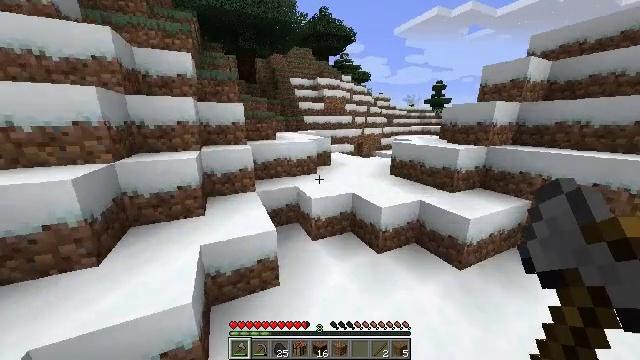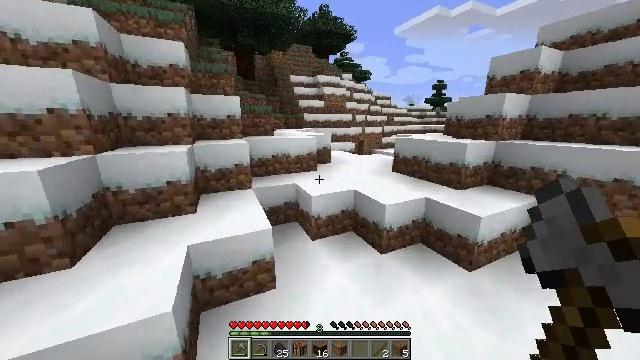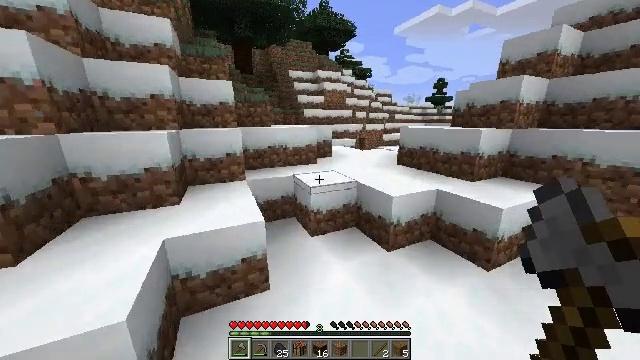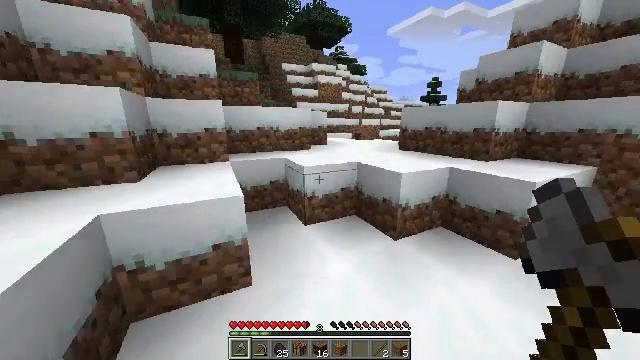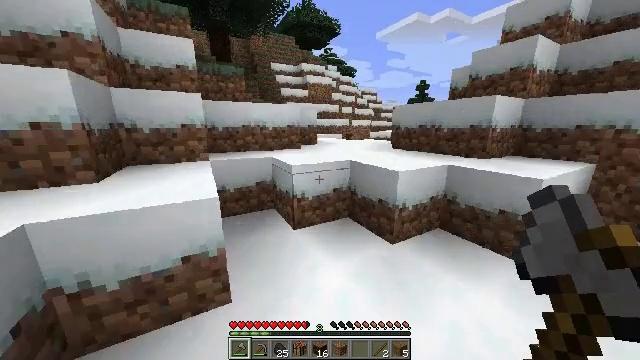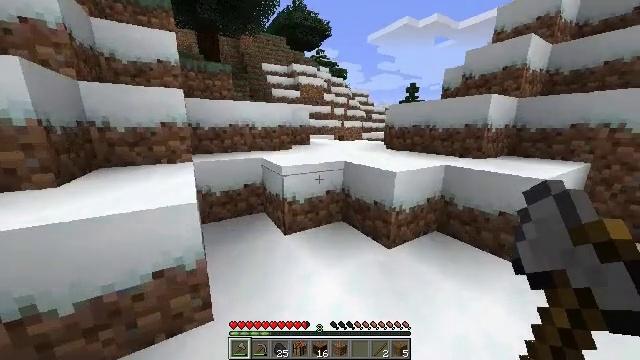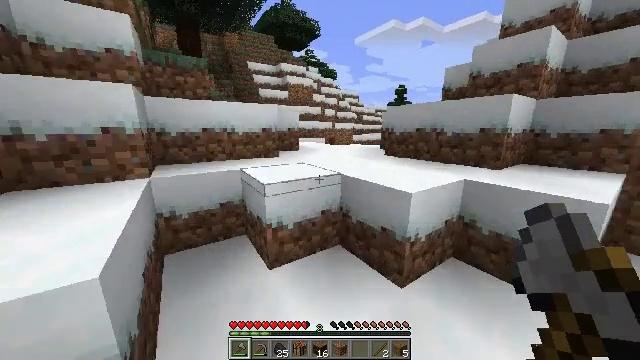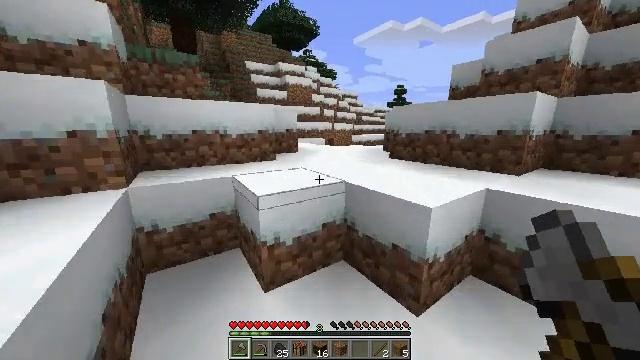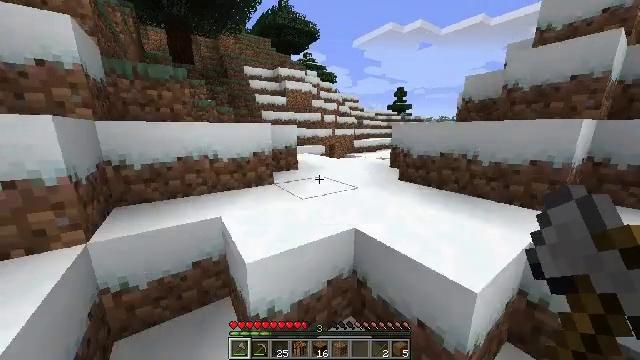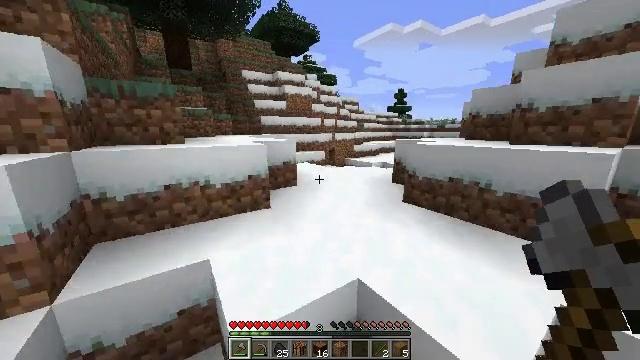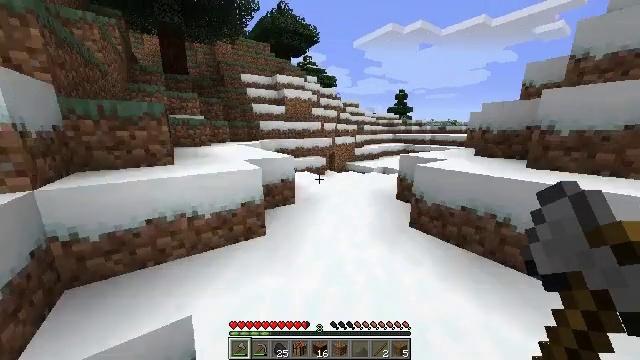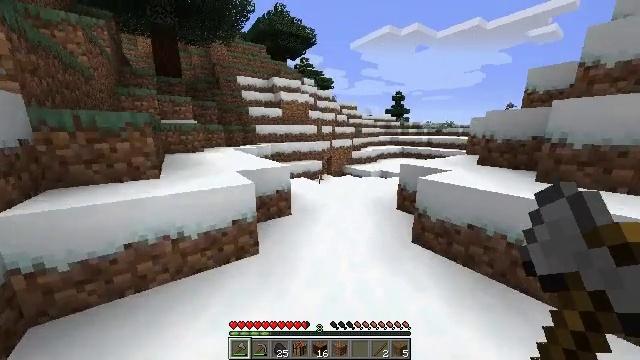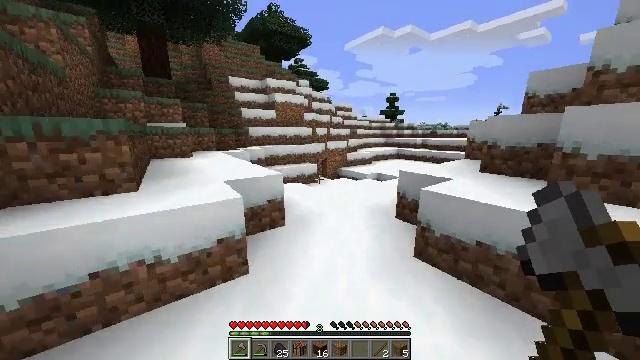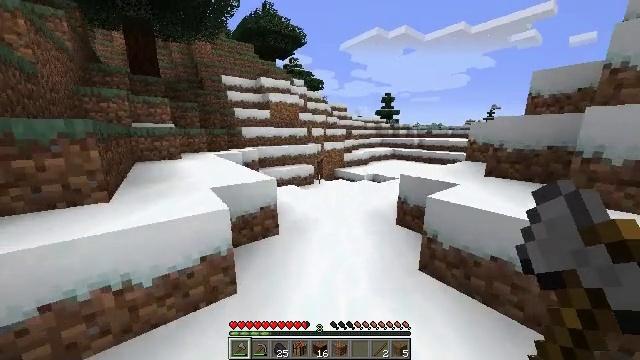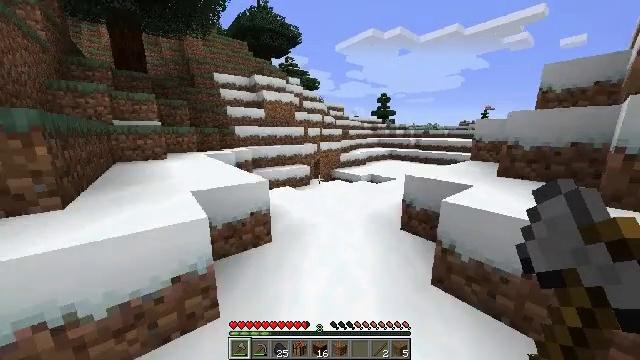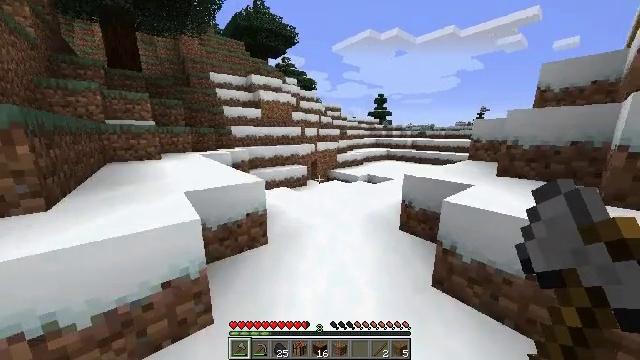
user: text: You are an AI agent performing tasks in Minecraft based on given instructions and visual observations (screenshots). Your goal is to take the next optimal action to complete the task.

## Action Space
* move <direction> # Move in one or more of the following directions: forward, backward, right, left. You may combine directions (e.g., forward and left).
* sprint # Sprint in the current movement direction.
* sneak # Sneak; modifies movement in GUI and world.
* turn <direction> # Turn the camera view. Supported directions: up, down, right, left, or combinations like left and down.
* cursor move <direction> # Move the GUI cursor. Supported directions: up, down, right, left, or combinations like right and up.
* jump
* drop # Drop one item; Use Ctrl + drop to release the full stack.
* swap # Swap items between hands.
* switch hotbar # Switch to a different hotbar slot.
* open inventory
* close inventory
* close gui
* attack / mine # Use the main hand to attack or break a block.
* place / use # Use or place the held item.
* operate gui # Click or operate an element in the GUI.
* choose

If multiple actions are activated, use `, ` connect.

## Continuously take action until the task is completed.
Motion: motion action
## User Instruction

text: Break the red bed to move it.
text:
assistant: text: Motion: move forward, sprint, jump
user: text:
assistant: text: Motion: move forward, sprint, jump
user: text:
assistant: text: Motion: move forward, sprint, turn right, jump
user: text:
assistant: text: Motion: move forward, sprint, turn right
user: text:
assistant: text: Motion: move forward, sprint, turn right
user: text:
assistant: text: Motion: move forward, sprint, turn right
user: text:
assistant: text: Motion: move forward, sprint
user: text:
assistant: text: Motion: move forward, sprint, jump
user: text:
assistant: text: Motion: move forward, sprint, jump
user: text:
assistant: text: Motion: move forward, sprint, jump
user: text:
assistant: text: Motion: move forward, sprint, jump
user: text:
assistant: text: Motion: move forward, sprint, turn right, jump
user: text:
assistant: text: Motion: move forward, sprint, turn right, jump
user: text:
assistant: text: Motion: move forward, sprint, turn right, jump
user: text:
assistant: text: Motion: move forward, sprint, jump
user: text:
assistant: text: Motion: move forward, sprint, turn right, jump
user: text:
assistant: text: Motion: move forward, sprint, jump
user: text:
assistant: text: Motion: move forward, sprint, turn right, jump
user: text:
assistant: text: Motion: move forward, sprint, turn right, jump
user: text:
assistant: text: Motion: move forward, sprint, turn right, jump
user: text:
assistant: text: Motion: move forward, sprint, turn right and down, jump
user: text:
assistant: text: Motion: move forward, sprint, turn right and down, jump
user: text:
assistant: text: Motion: move forward, sprint, turn right, jump
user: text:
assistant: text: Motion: move forward, sprint, turn right, jump
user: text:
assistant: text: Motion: move forward, sprint, turn right, jump
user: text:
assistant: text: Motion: move forward, sprint, turn right, jump
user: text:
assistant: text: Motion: move forward, sprint, turn right and down, jump
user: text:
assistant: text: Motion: move forward, sprint, turn right, jump
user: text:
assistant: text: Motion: move forward, sprint, turn right, jump
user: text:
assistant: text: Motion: move forward, sprint, turn right, jump